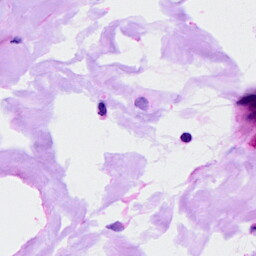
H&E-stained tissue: Ovarian